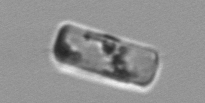
Label: Guinardia_delicatula